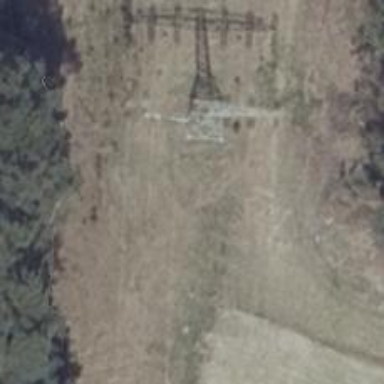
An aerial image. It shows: Power tower.